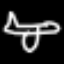
Label: airplane